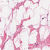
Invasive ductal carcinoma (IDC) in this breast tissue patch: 0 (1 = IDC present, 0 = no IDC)